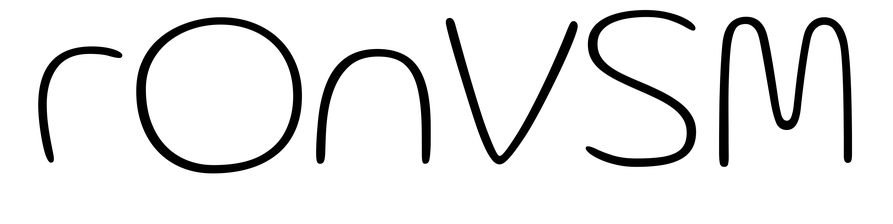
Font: Gluten_Thin